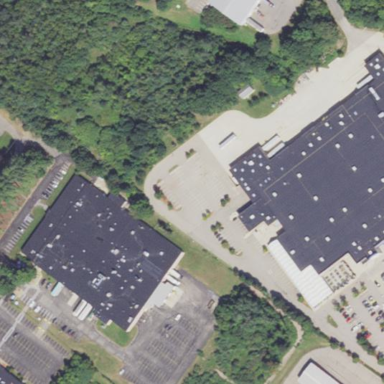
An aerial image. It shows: Commercial building.